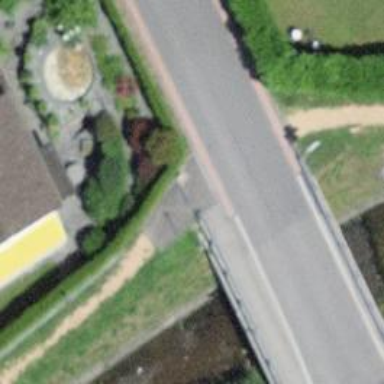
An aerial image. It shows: Cycle barrier.